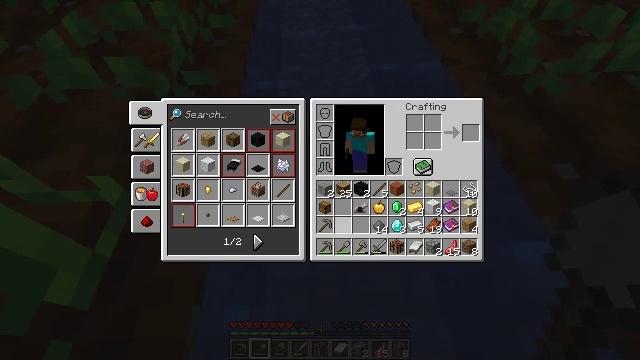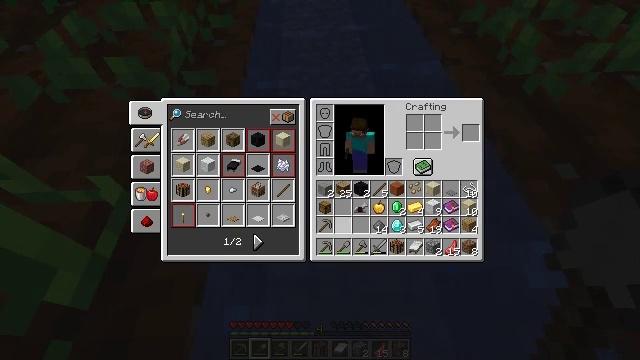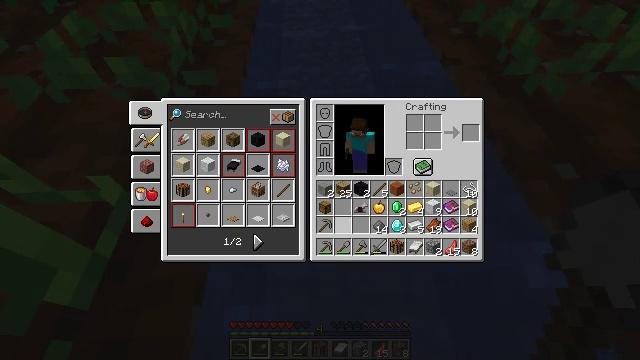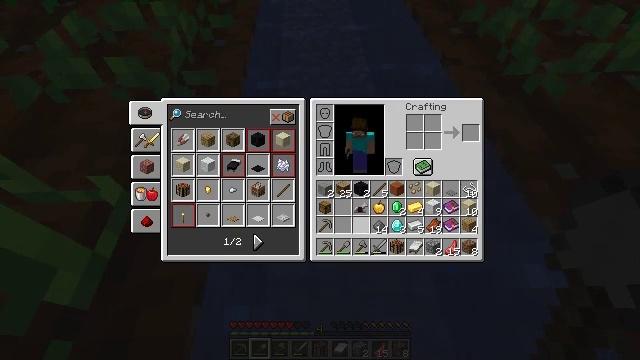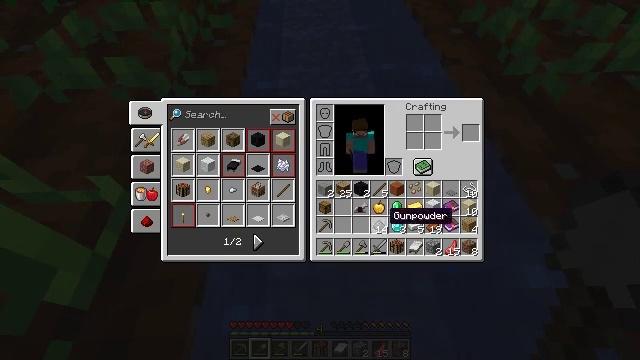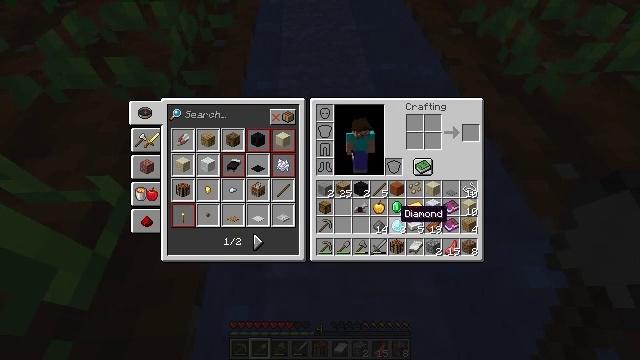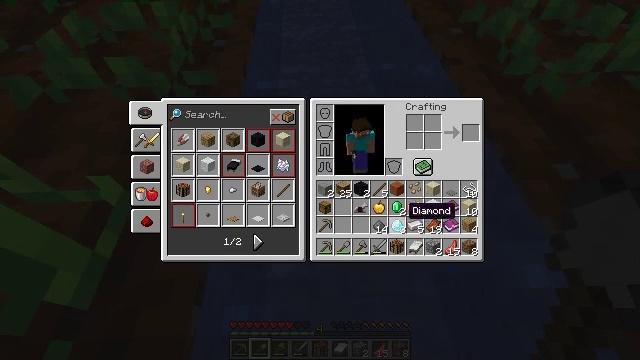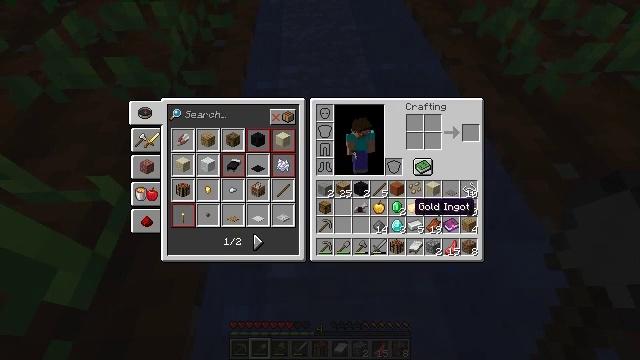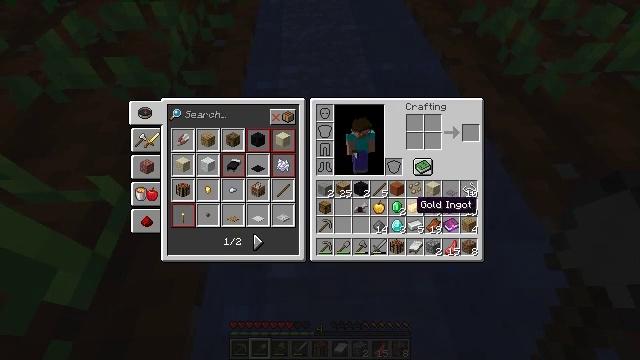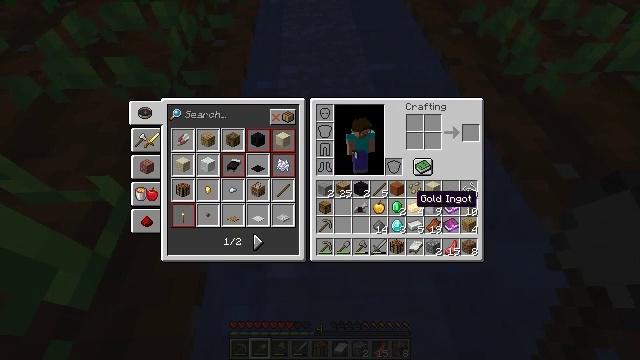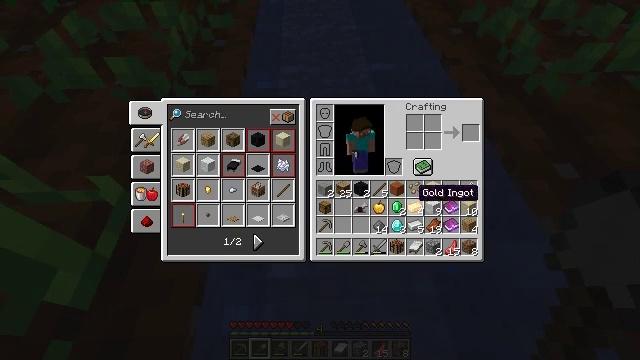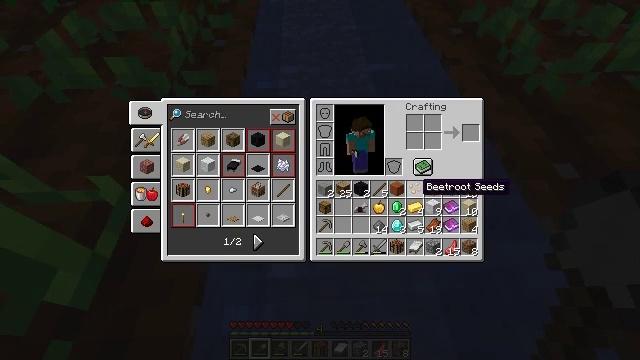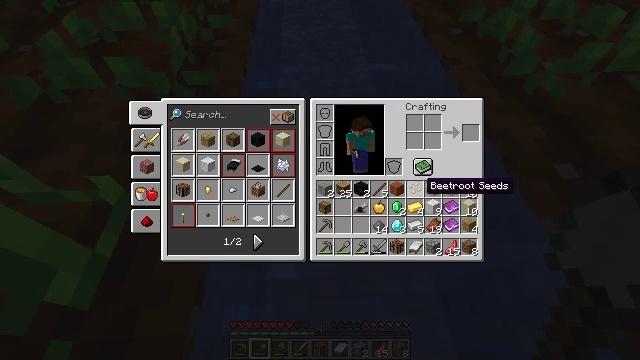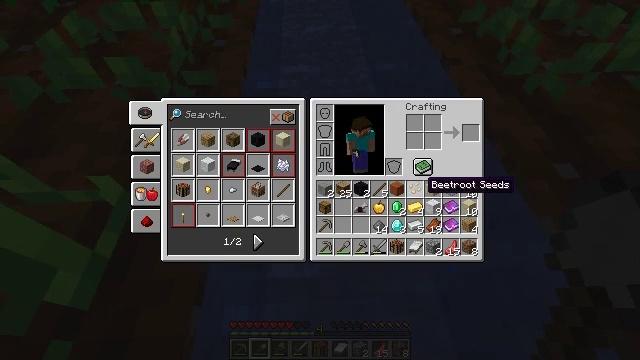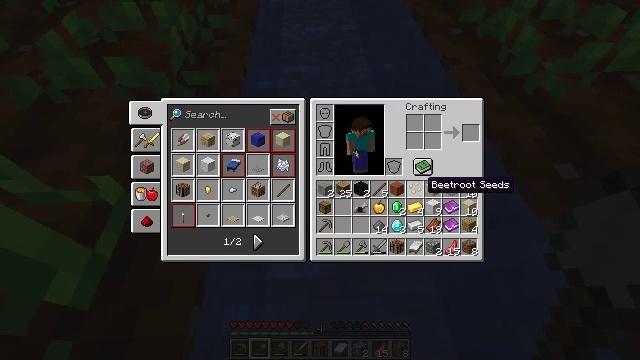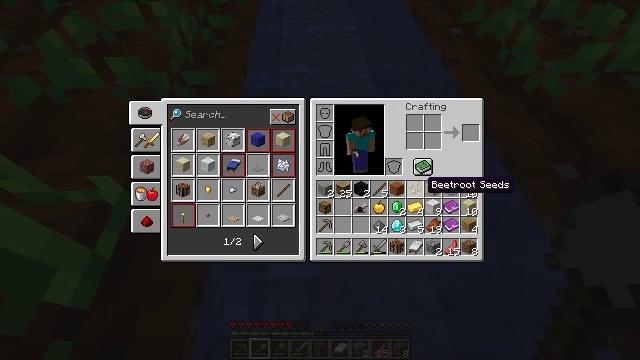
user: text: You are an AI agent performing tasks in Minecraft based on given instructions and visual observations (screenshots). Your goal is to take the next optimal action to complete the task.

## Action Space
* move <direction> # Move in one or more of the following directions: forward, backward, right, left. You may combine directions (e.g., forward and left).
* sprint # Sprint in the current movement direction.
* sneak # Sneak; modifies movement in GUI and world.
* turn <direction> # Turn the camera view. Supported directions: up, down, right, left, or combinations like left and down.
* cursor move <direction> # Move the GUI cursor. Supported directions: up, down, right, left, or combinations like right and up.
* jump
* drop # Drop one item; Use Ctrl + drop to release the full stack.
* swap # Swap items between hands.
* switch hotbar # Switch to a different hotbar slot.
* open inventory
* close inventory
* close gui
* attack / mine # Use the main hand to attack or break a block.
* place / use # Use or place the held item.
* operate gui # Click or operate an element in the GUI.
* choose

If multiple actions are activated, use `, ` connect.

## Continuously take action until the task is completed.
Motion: motion action
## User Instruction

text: Harvest beetroots from the farm.
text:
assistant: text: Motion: no_op
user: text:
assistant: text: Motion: cursor move right
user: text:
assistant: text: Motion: cursor move right
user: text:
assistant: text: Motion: cursor move right
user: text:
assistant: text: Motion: cursor move right
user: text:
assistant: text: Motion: cursor move right
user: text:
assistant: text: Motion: no_op
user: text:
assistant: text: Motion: no_op
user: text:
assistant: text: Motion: no_op
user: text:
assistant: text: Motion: no_op
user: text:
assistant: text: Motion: no_op
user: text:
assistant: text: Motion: no_op
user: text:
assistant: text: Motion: no_op
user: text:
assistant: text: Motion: no_op
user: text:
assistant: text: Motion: no_op
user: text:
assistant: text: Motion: no_op
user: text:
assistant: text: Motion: no_op
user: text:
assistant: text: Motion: no_op
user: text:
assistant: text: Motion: no_op
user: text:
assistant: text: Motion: no_op
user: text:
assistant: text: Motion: no_op
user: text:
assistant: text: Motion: no_op
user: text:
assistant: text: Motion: no_op
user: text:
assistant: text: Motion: no_op
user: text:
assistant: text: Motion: no_op
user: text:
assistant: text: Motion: no_op
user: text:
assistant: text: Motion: no_op
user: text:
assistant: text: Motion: no_op
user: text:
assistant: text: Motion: no_op
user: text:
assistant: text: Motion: move back